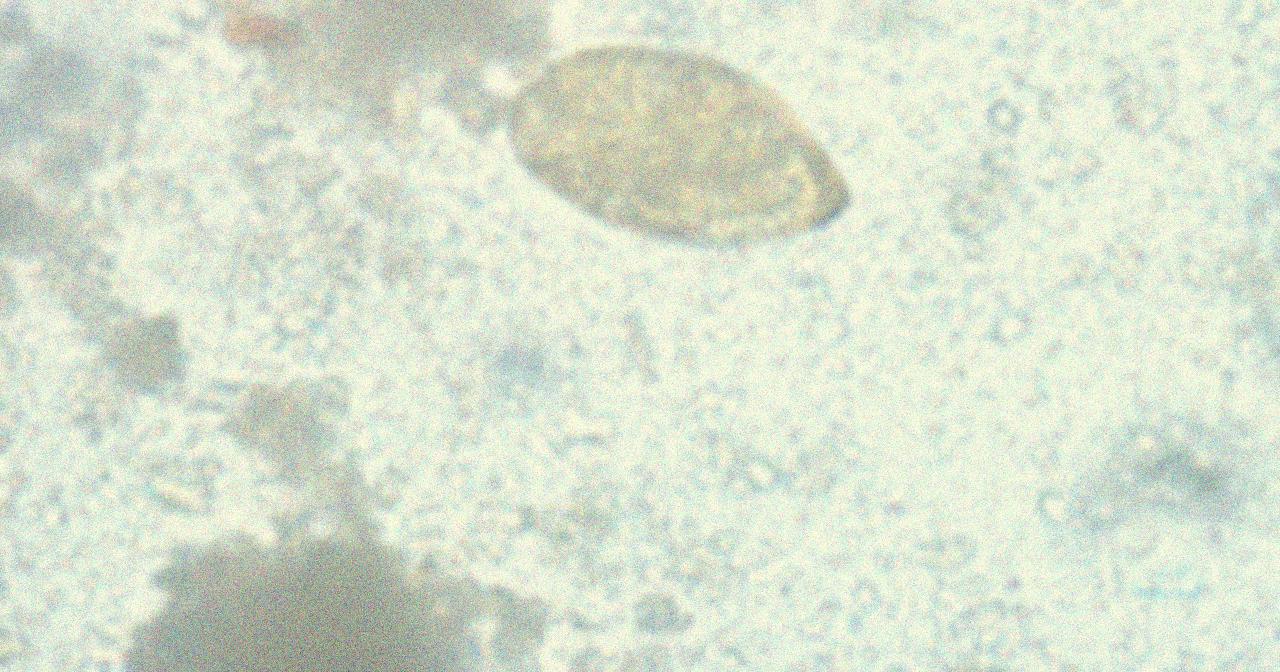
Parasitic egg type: Paragonimus spp